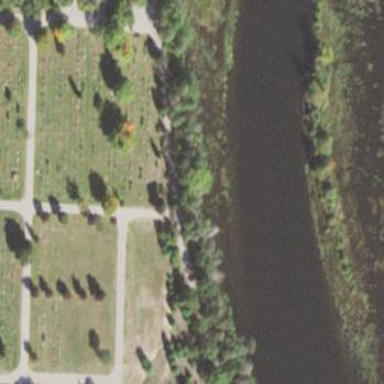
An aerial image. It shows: Sector within cemetery.